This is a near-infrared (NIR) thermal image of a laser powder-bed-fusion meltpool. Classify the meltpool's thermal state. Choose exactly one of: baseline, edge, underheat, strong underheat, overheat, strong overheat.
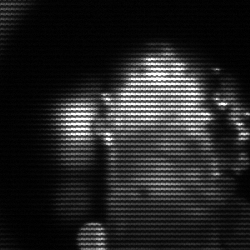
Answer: strong underheat